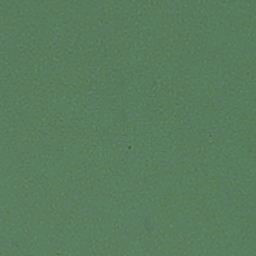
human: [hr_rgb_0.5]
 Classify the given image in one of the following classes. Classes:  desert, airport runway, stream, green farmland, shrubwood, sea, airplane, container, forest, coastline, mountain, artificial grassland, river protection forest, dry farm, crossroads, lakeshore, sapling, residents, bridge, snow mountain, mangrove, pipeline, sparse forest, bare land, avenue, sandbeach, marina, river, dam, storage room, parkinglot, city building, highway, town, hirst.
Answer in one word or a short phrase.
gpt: sea